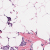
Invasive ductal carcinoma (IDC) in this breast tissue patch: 0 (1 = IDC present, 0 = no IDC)